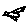
Label: bird